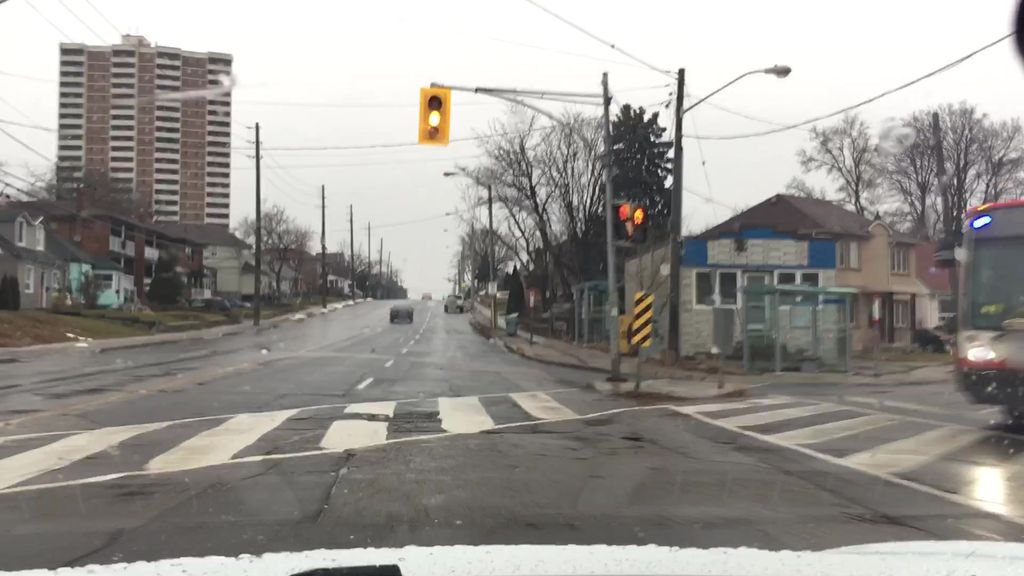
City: toronto